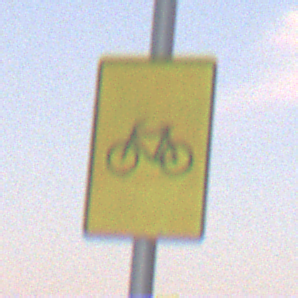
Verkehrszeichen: RadverkehrOhnePfeilsymbol
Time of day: SunriseSunset
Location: Outdoor (RoadRail)
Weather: PartlyCloudy
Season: NotSpecified
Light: Natural